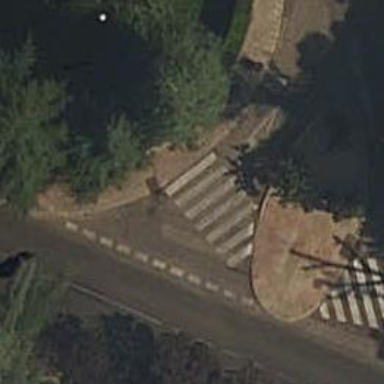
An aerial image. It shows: Uncontrolled crossing on the road.